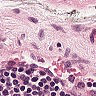
Metastatic tissue present: no